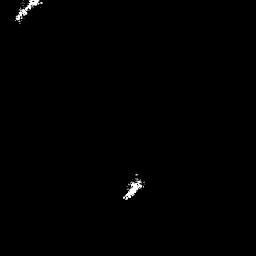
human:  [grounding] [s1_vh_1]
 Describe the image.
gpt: In the satellite image, there is  <ref>1 medium ship </ref> <box>[[46, 68, 55, 78, 0]]</box> located at bottom,  <ref>1 medium ship </ref> <box>[[4, 0, 15, 7, 0]]</box> located at top left.